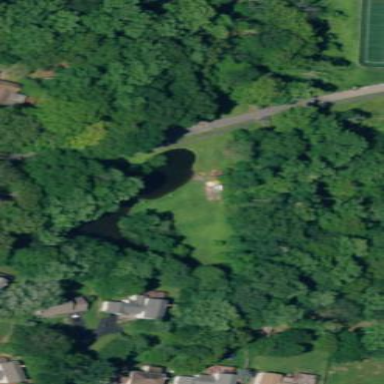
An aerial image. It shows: Peaceful pond surrounded by nature.